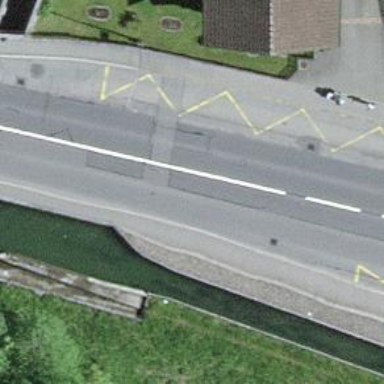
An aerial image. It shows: Bus stop with designated stop position for public transport.